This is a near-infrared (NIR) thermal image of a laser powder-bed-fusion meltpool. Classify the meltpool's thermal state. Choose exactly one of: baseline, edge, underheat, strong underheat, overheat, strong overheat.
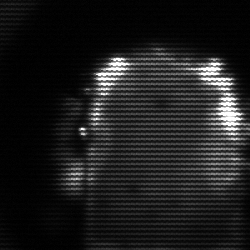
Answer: baseline